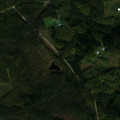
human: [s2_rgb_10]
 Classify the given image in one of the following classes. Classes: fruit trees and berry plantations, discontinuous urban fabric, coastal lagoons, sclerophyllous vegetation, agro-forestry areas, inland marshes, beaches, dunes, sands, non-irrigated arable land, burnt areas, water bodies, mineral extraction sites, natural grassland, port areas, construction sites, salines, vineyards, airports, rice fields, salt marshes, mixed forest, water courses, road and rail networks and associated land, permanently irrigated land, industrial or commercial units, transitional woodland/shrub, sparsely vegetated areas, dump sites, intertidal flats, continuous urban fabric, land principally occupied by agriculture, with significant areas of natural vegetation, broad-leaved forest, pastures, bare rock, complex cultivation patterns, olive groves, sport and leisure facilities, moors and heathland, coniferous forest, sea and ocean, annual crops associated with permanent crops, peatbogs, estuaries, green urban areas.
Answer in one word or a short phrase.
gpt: broad-leaved forest, coniferous forest, mixed forest, transitional woodland/shrub